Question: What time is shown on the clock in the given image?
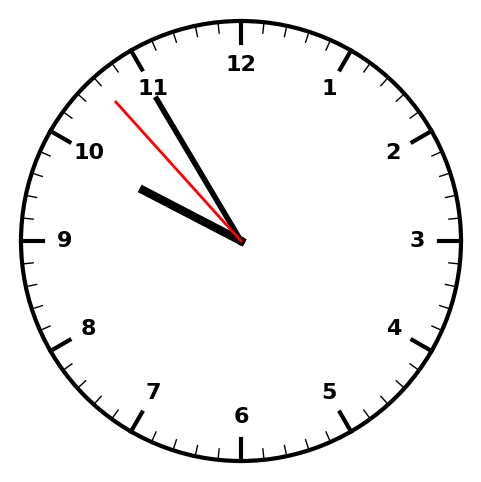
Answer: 09:54:53